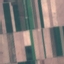
Land use / land cover class: AnnualCrop